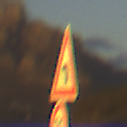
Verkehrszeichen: KurveLinks
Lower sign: Geschwindigkeit50
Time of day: SunriseSunset
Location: Outdoor (RoadRail)
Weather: PartlyCloudy
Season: NotSpecified
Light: Natural